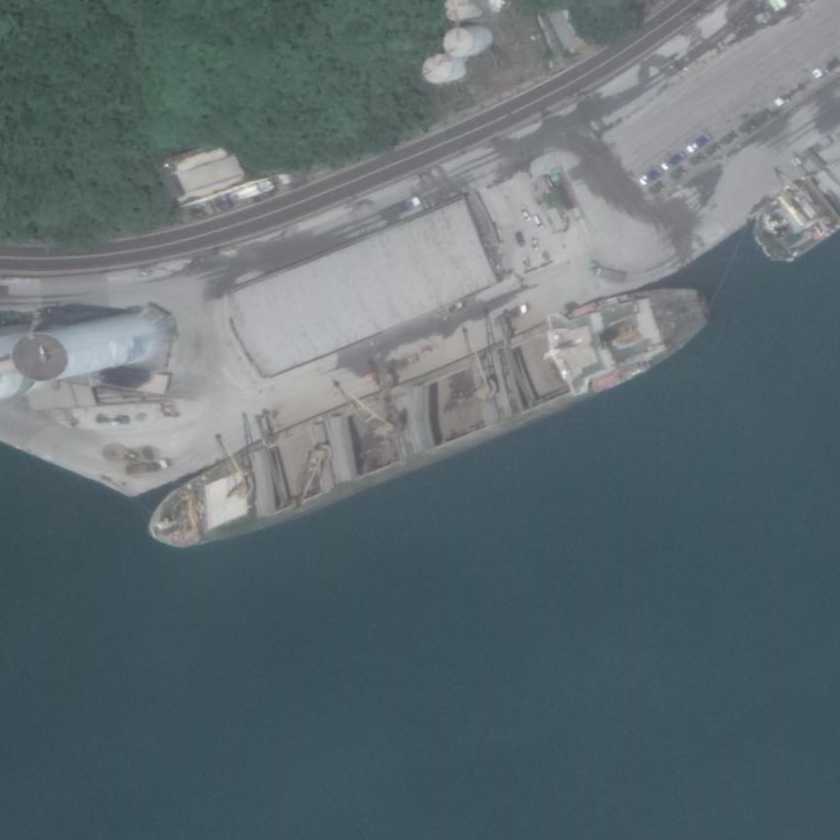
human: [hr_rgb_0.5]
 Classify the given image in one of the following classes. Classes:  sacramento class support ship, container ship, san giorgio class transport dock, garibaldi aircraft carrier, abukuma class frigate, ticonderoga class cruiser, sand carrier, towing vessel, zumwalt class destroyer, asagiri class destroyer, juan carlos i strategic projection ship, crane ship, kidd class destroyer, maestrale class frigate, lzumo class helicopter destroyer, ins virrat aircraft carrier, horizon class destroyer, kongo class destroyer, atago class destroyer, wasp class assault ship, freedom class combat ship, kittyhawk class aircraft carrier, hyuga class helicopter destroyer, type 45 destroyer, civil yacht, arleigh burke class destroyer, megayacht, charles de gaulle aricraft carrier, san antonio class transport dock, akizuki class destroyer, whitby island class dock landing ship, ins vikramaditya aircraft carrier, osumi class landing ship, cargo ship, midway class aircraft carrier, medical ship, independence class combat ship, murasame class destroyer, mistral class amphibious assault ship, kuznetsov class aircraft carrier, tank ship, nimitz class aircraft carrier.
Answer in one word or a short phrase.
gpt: Sand carrier